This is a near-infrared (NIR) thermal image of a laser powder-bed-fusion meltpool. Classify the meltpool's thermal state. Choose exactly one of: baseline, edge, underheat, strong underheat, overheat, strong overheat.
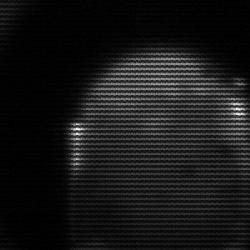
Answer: edge